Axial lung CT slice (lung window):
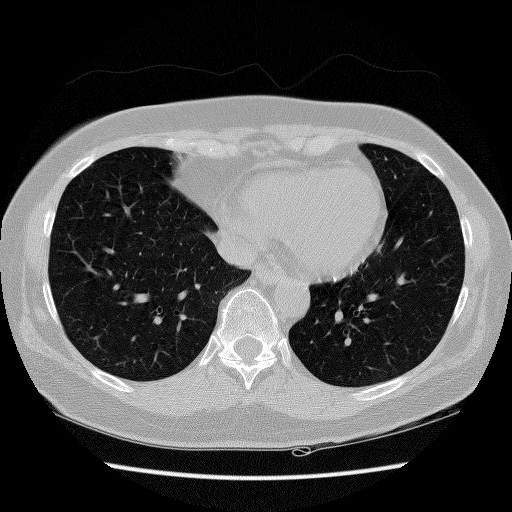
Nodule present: no